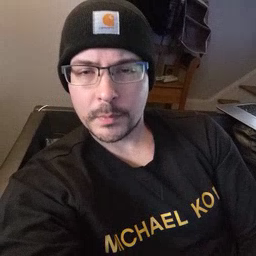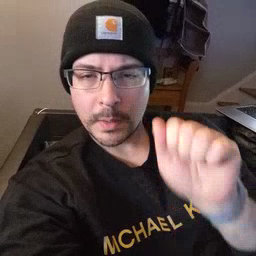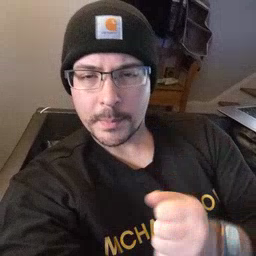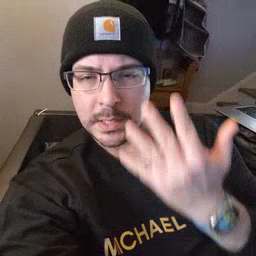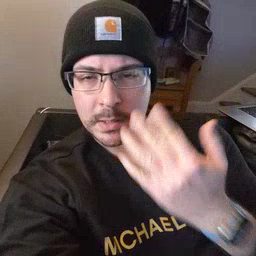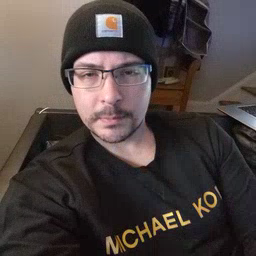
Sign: mitten